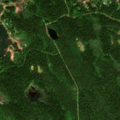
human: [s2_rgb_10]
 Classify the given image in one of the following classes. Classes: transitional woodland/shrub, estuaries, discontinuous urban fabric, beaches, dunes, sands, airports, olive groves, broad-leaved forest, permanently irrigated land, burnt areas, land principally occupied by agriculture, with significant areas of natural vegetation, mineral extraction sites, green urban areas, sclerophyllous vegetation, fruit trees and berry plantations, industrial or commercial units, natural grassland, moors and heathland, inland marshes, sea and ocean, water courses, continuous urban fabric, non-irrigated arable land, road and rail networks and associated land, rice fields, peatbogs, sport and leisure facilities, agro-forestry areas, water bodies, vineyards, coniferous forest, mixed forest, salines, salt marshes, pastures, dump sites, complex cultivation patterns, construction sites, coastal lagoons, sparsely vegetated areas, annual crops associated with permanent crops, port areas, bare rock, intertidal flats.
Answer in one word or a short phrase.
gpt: coniferous forest, mixed forest, sea and ocean